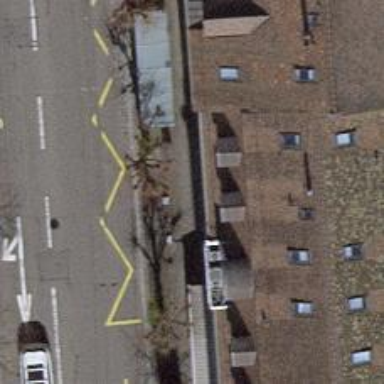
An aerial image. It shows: Bus stop with shelter. It is platform for public transport.